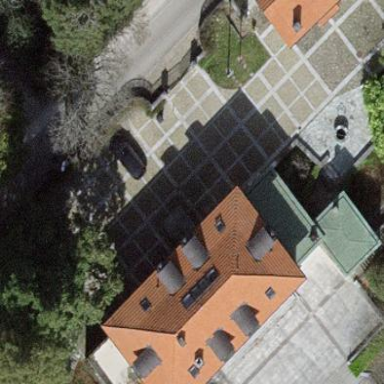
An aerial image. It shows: Part of building.